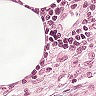
Metastatic tissue present: no